Current action and preconditions to check: trajectory_clear

Your task: For each precondition in the list above, predict whether it will hold at this action.

Consider the current scene as observed from the mobile robot's camera, and analyze the predicted future states of all dynamic agents (e.g., people, animals, vehicles, or any moving entities) within the NEXT SECOND.

IMPORTANT: Only answer "very likely" if you are absolutely certain—based on strong, clear evidence—that a dynamic agent will violate the precondition in the predicted future state. Do NOT answer "very likely" for unlikely, ambiguous, or low-probability risks.

Ask yourself for each precondition: Is there a high probability, with clear and convincing evidence, that the predicted future states of any dynamic agent will interfere with the predicted future state of the currently executing action within the NEXT SECOND, causing that precondition to fail?

Assess the risk level based on these predictions. Use "likely" or "very likely" if motions create a clear risk of interference.

Use "neutral" or "improbable" if agents are nearby but their predicted paths are clearly diverging or non-conflicting.

Failure Risk Categories: "very improbable", "improbable", "neutral", "likely", "very likely"

Answer Format: Output ONLY the probability_of_failure value from these categories: "very improbable", "improbable", "neutral", "likely", "very likely"

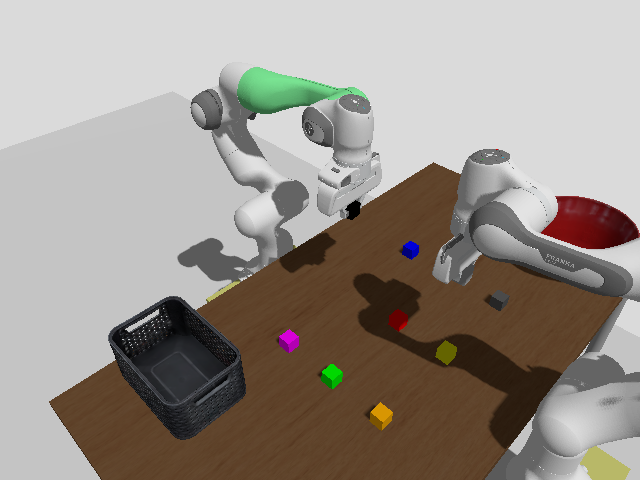

Answer: improbable